Question: I am trying to implement the Strassen algorithm in C++. I want to partition the square matrix 'hA' into 4 equal blocks.
'''
// Initialize matrices on the host
float hA[N][N],ha11[N / 2][N / 2], ha12[N / 2][N / 2], ha21[N / 2][N / 2],
ha22[N / 2][N / 2];
for (int i = 0; i < N; i++) {
for (int j = 0; j < N; j++) {
hA[i][j] = i;
//hB[i][j] = i;
}
}
for (int i = 0; i < N; i++) {
for (int j = 0; j < N; j++) {
printf("
%d,%d
", i, j);
if (i < N / 2 & j < N / 2) {
ha11[i][j] = hA[i][j];
} else if (i < N / 2 & j >= N / 2) {
ha12[i][j] = hA[i][j];
} else if (i >= N / 2 & j < N / 2) {
ha21[i][j] = hA[i][j];
} else if (i >= N / 2 & j >= N / 2) {
ha22[i][j] = hA[i][j]; //faulty!
}
}
}
'''
I used above method for partitioning and it gets faulty as shown in the output below. But it works fine when I remove the last comparison in the 'if else' ladder.

Why does 'i' have a wrong value that is even outside the loop condition? Is there a more convenient way to do the partitioning than this way?
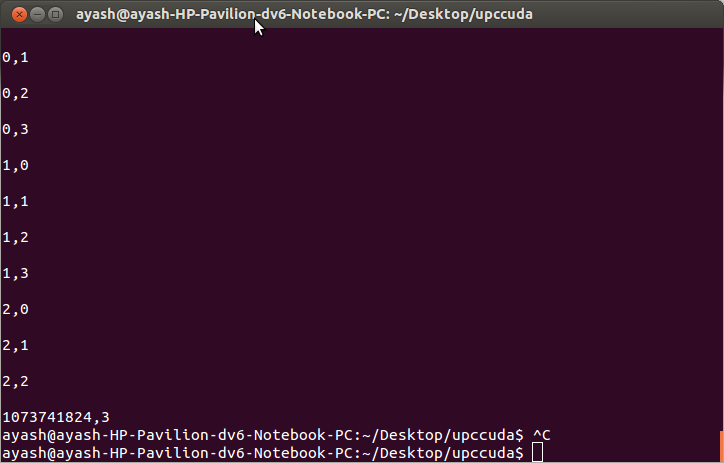
Answer: Your arrays should be N x N, not N/2 x N/2.
Your use of the bitwise operator & is unusual but works. I mistakenly thought you need a logical and ( && ) instead. Still, for readability I'd suggest the &&. You get the short circuiting with too.
'''
for (int i = 0; i < N; i++) {
for (int j = 0; j < N; j++) {
printf("
%d,%d
", i, j);
if (i < N / 2 & j < N / 2) {
ha11[i][j] = hA[i][j];
} else if (i < N / 2 & j >= N / 2) {
ha12[i][j] = hA[i][j];
} else if (i >= N / 2 & j < N / 2) {
ha21[i][j] = hA[i][j];
} else if (i >= N / 2 & j >= N / 2) {
ha22[i][j] = hA[i][j]; //faulty!
}
}
}
'''